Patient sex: F
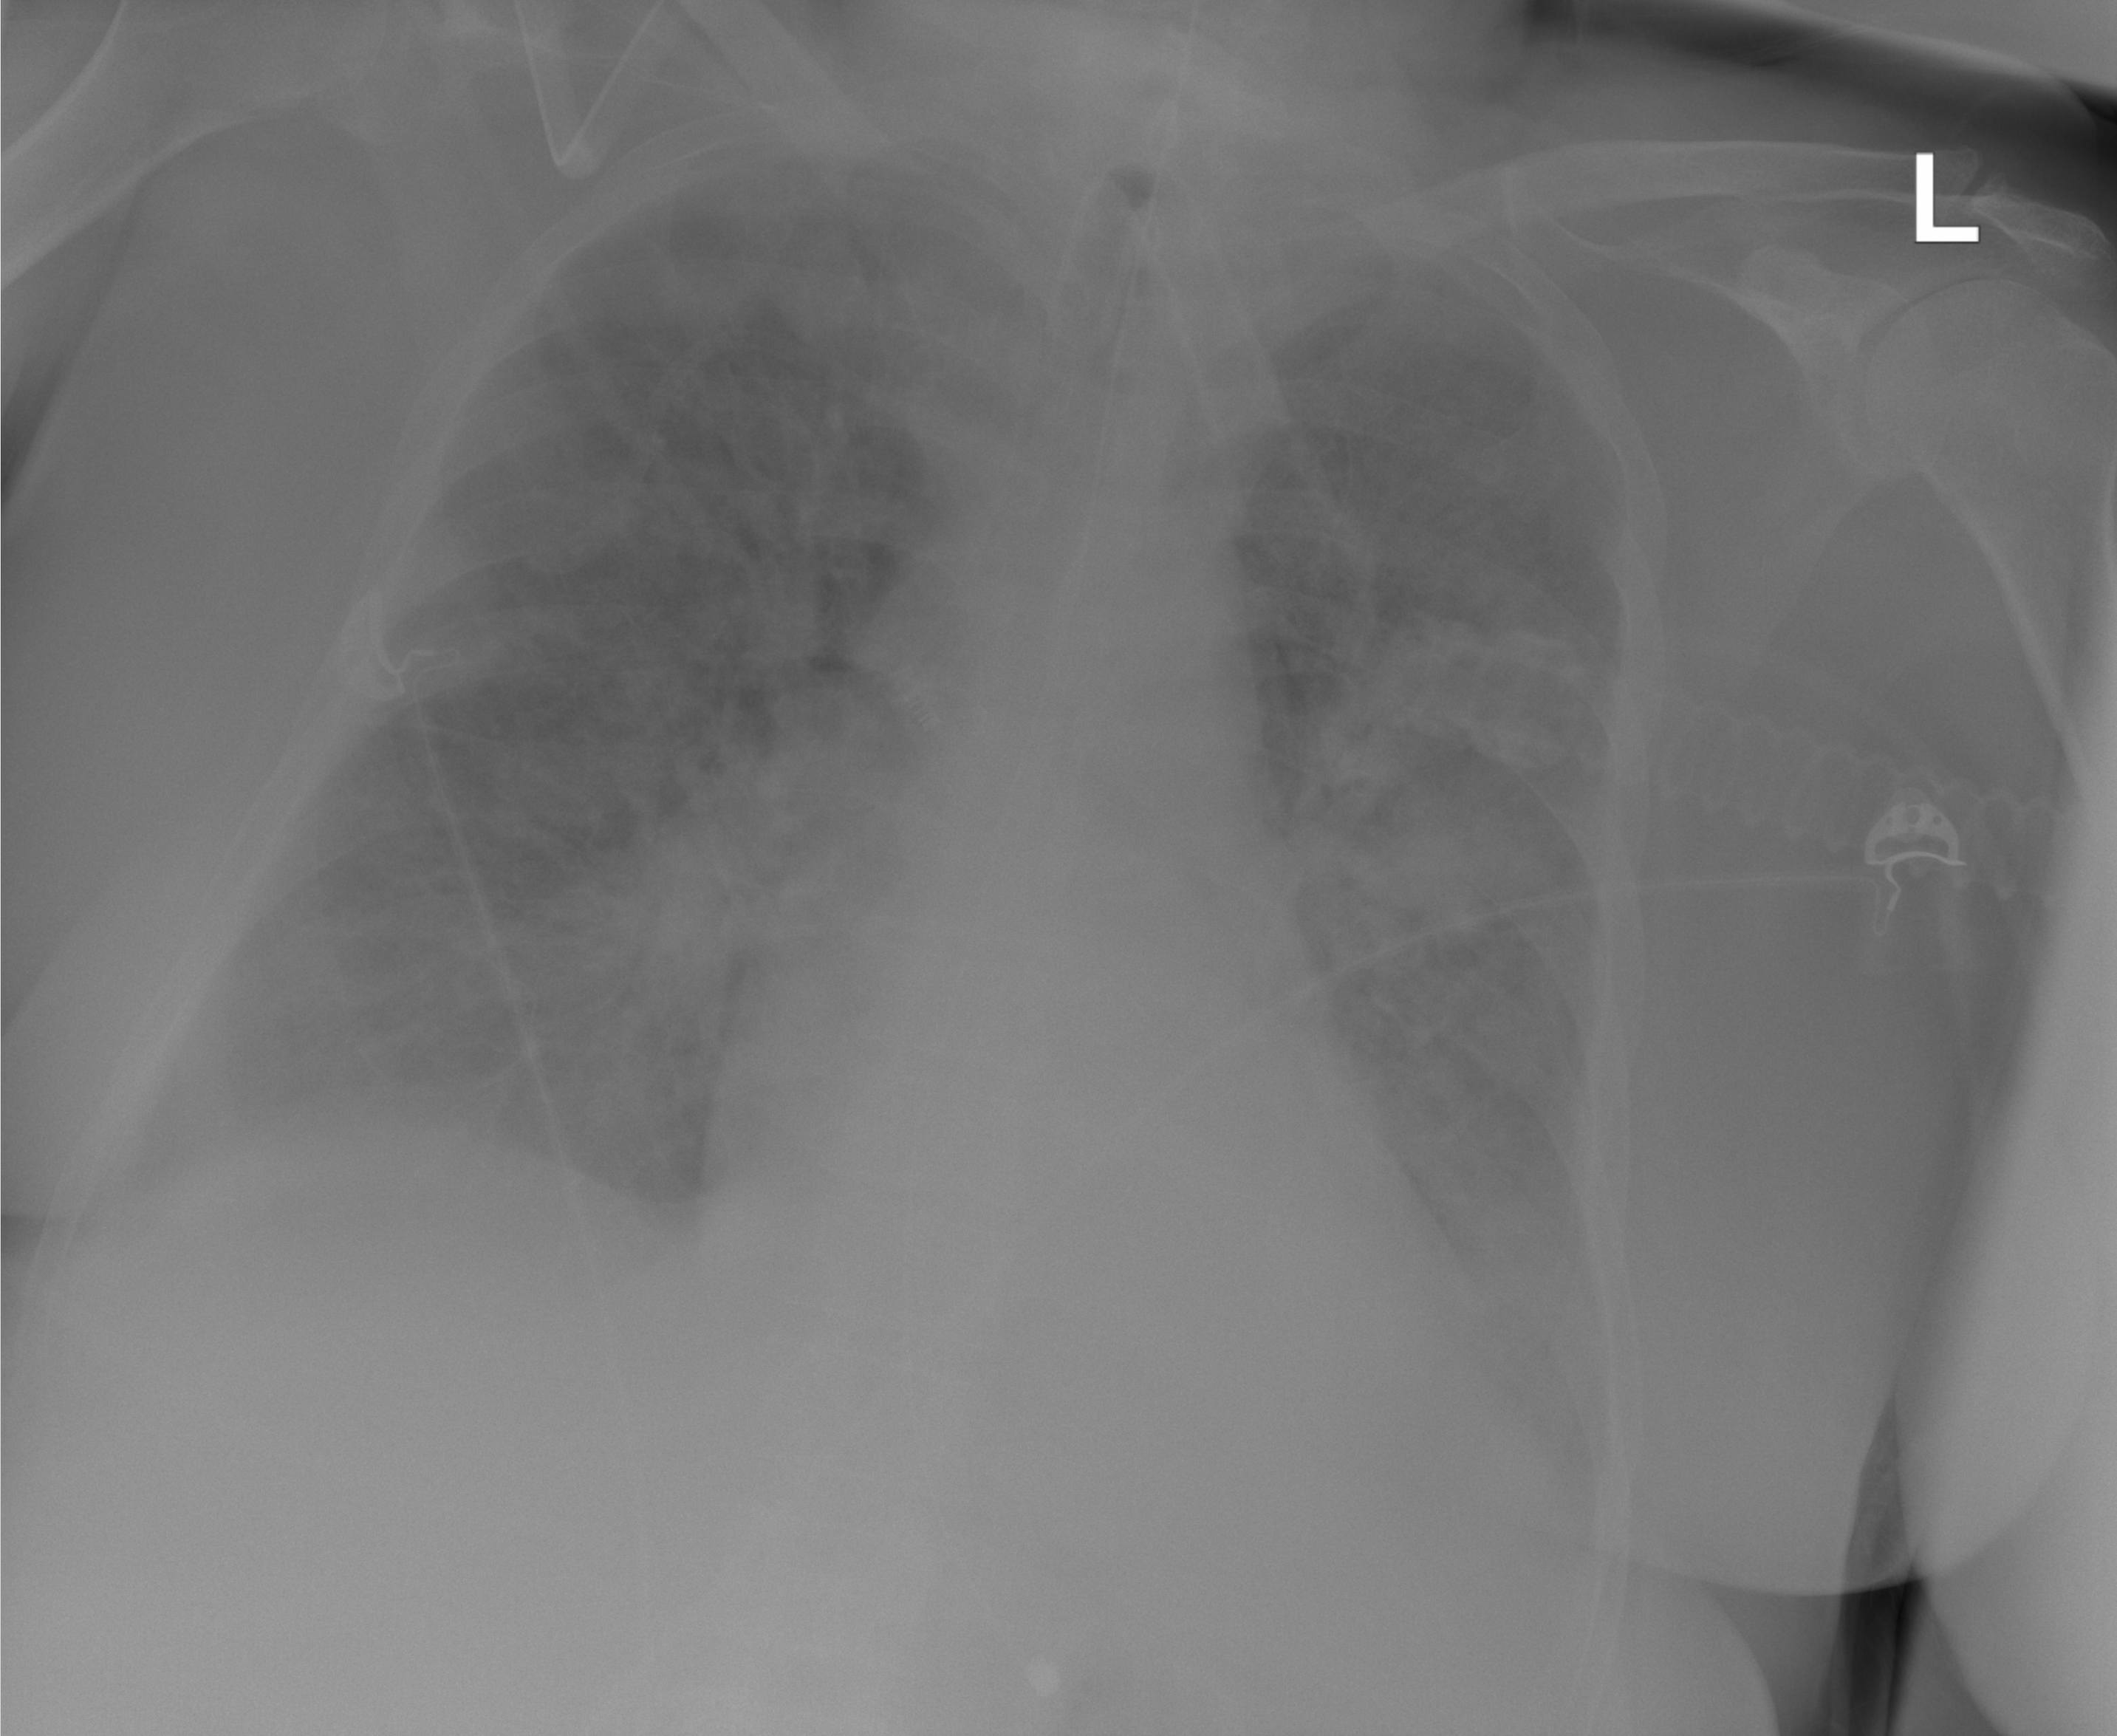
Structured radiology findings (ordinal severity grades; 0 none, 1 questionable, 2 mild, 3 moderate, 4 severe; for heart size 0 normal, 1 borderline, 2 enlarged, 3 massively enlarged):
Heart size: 2
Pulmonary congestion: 3
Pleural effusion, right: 2
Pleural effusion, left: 2
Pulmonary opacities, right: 2
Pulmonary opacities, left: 2
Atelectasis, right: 2
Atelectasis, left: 2